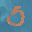
Label: 5